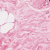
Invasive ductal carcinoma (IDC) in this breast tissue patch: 0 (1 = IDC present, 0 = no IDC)